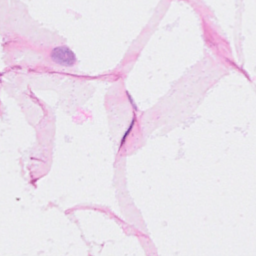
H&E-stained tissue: Breast